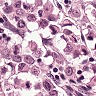
Metastatic tissue present: yes